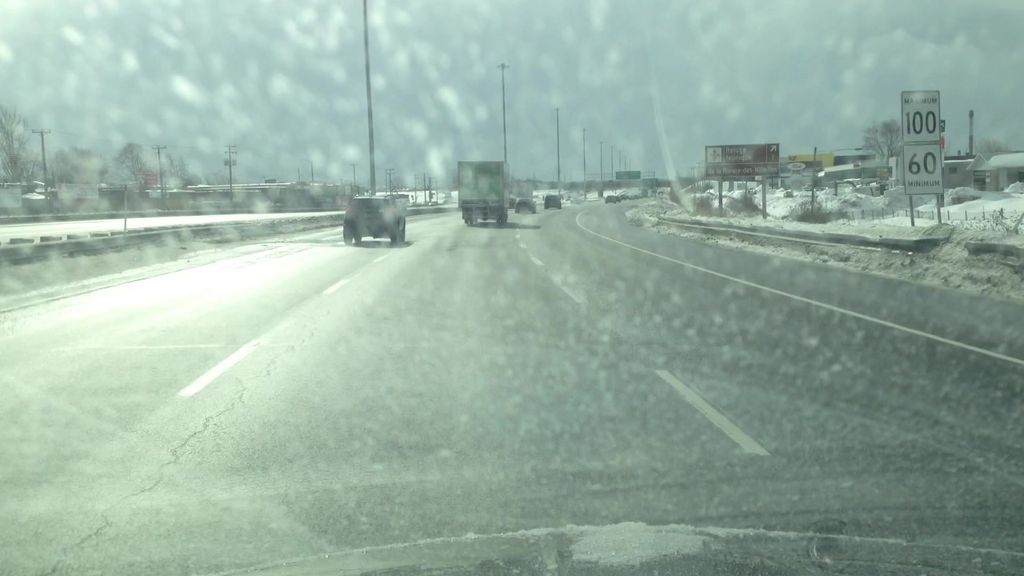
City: montreal